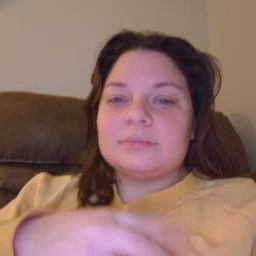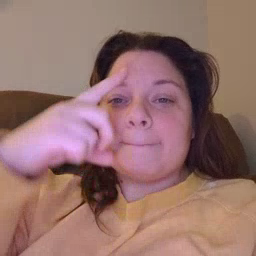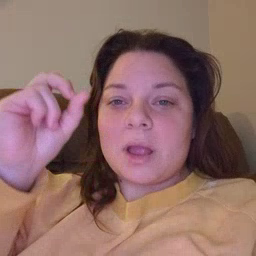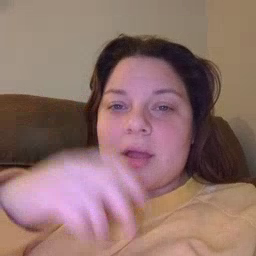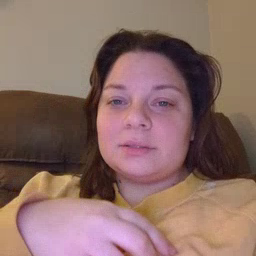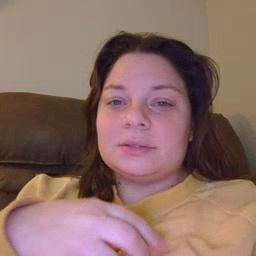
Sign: because